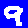
Digit: 9